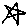
Label: star